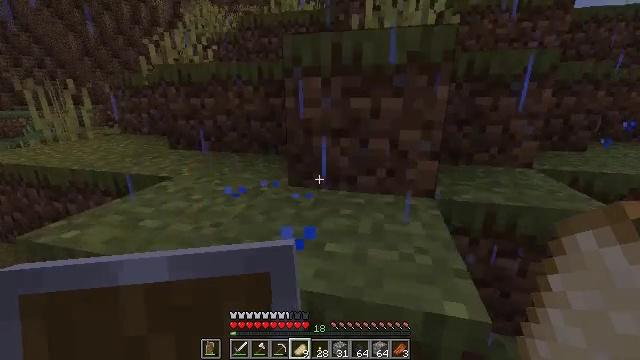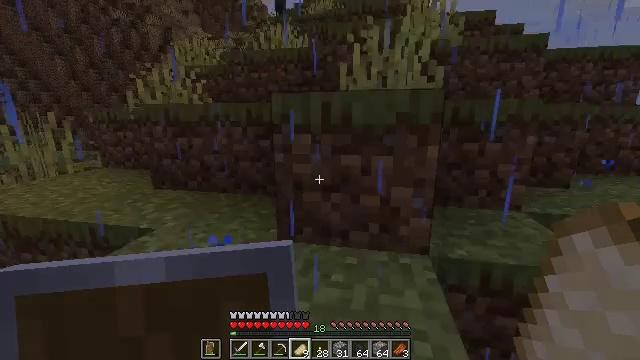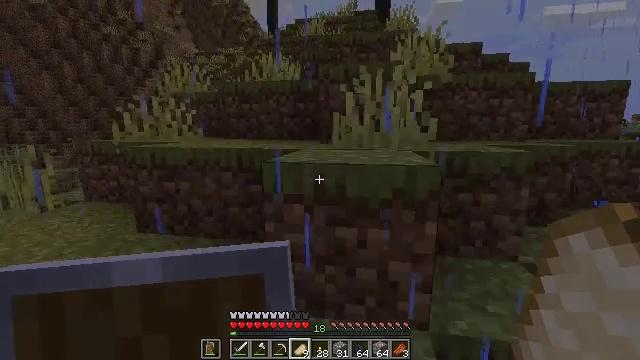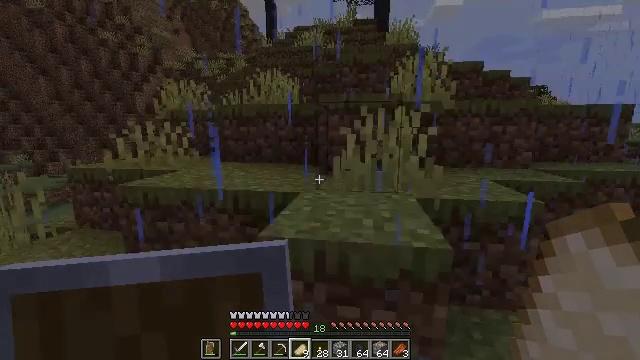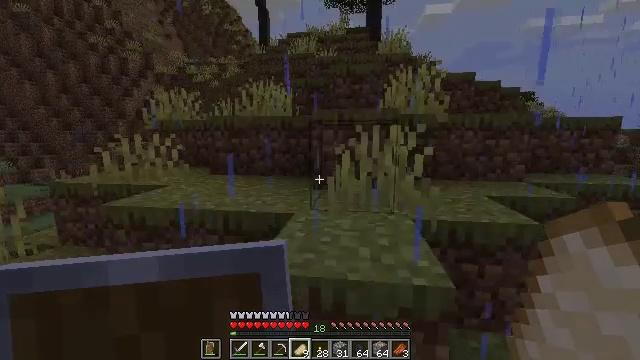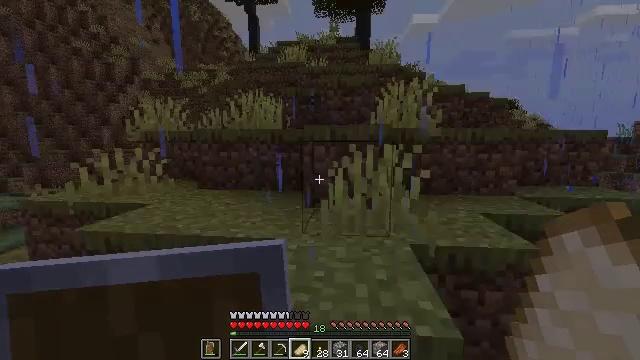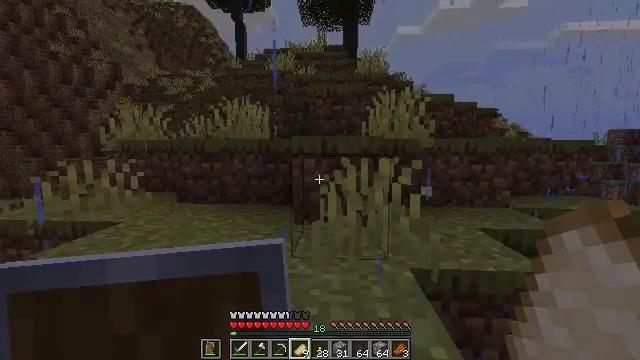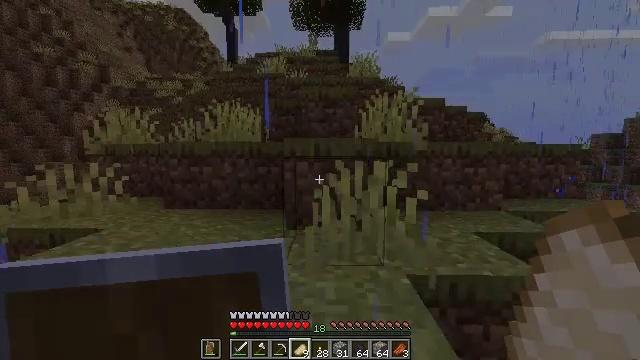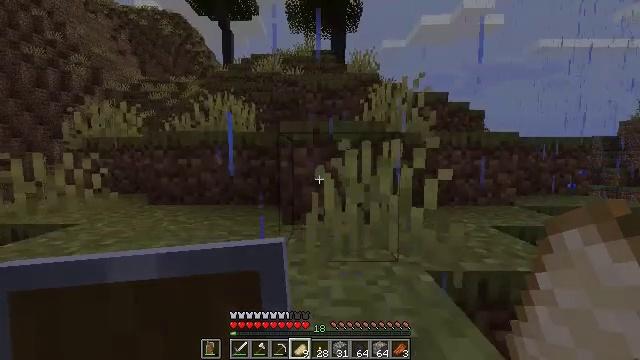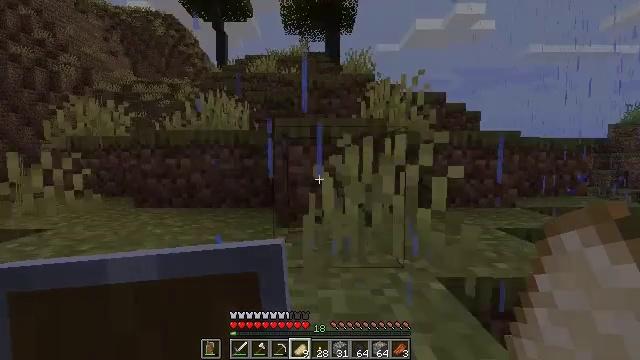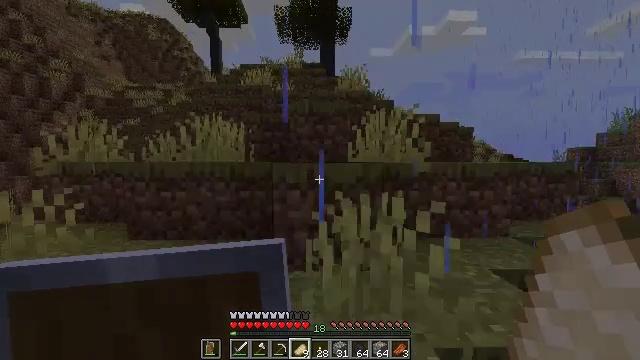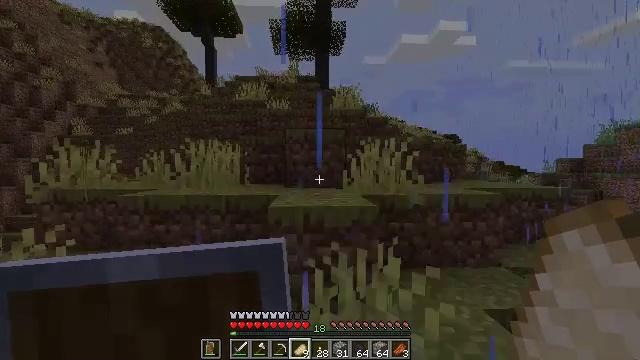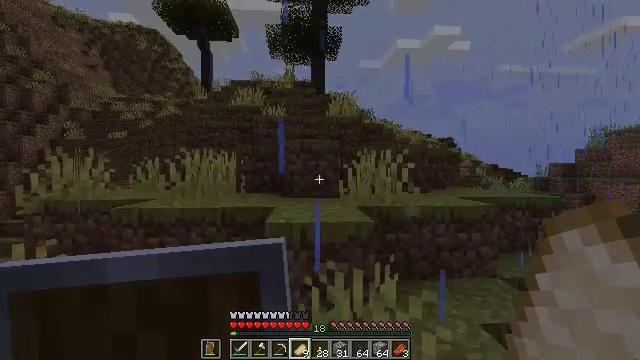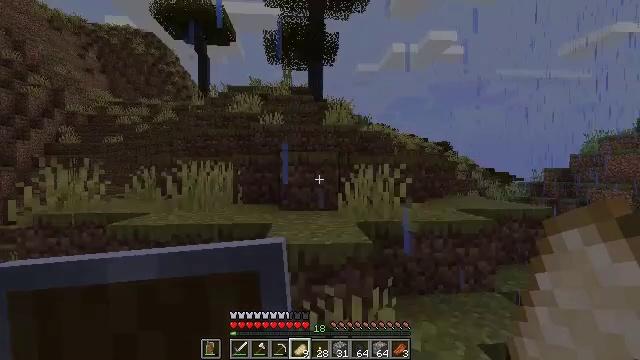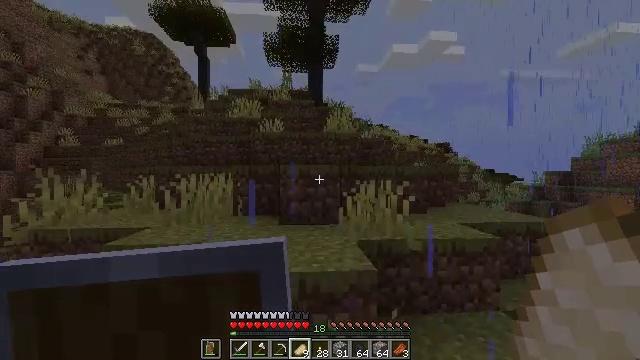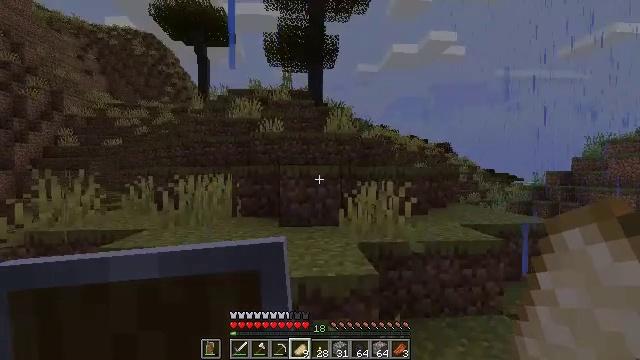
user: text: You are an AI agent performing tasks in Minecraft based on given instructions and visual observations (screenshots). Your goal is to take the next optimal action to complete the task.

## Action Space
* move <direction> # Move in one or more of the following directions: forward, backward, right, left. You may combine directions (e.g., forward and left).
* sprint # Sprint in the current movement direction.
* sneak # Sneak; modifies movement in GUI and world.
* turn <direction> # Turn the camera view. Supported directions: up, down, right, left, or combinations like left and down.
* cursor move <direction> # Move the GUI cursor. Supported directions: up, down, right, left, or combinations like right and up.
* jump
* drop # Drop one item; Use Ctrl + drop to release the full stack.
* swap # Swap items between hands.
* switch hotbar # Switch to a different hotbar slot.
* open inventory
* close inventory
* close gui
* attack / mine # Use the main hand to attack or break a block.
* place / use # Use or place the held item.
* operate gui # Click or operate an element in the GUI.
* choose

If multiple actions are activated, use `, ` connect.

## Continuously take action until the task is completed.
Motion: motion action
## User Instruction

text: Drop an apple.
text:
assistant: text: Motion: move forward, turn right and up, jump
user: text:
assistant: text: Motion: move forward, turn right and up, jump
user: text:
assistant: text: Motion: move forward, jump
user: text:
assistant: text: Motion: move forward, turn right, jump
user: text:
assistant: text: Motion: move forward, turn right and up, jump
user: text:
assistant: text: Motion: move forward, turn right and up, jump
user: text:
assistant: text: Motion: move forward, turn right, jump
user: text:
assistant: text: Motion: move forward, turn up
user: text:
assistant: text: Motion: move forward, turn right, jump
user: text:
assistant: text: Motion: move forward, turn right, jump
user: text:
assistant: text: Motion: move forward, turn right and up, jump
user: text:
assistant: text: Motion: move forward, jump
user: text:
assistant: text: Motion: move forward, jump
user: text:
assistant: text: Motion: move forward, jump
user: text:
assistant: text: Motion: move forward
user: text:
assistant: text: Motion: move forward
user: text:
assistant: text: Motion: move forward, sprint
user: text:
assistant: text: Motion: move forward, sprint
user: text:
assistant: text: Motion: move forward, sprint, turn left
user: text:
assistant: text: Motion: move forward, sprint, jump
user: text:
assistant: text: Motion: move forward, jump
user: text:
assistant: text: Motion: move forward, jump
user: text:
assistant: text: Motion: move forward, jump
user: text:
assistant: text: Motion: move forward, jump
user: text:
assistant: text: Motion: move forward, jump
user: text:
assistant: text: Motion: move forward, jump
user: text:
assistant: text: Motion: move forward
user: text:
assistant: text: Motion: move forward, jump
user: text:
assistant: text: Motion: move forward, jump
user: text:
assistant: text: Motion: move forward, jump